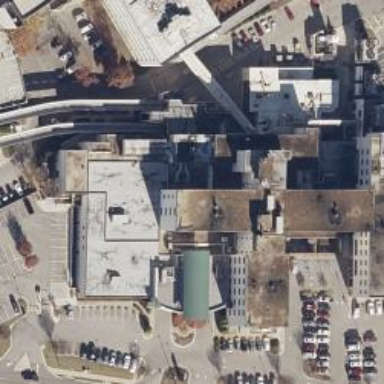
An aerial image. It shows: Hospital providing healthcare services.